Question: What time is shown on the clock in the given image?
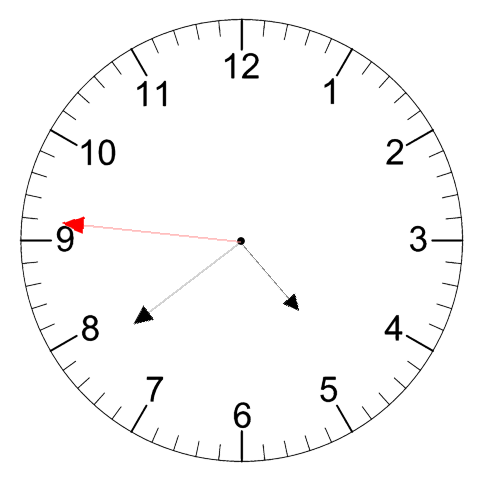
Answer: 04:38:46